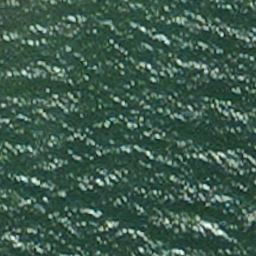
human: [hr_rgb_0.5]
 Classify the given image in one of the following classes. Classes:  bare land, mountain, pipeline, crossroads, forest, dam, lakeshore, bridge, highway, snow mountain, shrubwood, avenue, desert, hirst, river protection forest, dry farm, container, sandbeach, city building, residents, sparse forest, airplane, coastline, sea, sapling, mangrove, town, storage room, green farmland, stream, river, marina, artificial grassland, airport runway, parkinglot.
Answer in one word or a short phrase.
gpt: sea